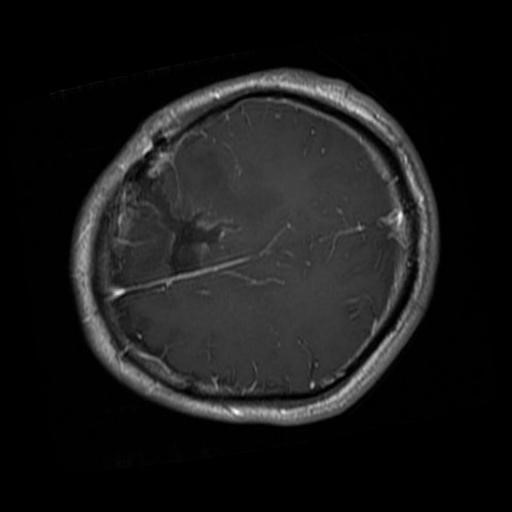
Label: brain_glioma